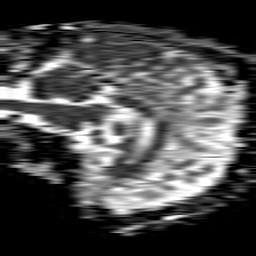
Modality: ADC
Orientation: sagittal
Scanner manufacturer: philips
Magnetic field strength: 1.5 T
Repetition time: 4.6 s
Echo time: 0.08631 s